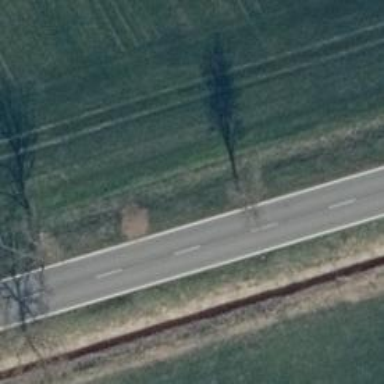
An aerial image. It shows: Row of deciduous broadleaved trees.